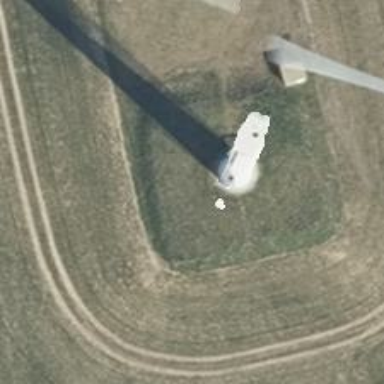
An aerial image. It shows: Wind generator powered by wind. The generator type is horizontal axis and it uses wind turbines.